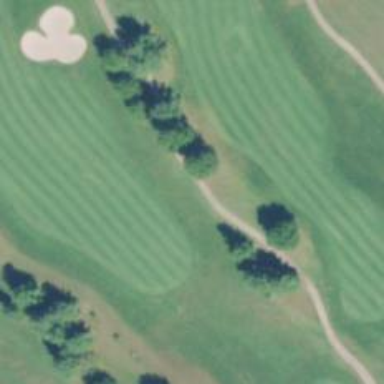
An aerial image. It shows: Golf cartpath that is also road path.